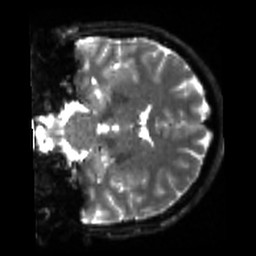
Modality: sbref
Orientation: coronal
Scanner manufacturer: siemens
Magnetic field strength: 3 T
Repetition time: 4 s
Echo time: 0.0594 s